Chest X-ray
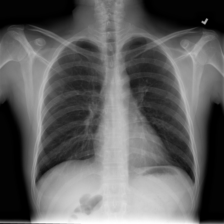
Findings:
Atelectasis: negative
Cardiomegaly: negative
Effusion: negative
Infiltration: negative
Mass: negative
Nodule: negative
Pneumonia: negative
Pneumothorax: negative
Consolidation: negative
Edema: negative
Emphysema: negative
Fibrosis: negative
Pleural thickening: negative
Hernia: negative